Question: Here is a cell with two blocks, inside it is a '<textarea>' and a '<div>'.
'''
<table style="width:100%; border:solid 1px">
<tr>
<td style="width:70%">
<textarea rows="9" style="background-color:#ee9; width:100%;"></textarea>
</td>
<td style="width:30%">
<div style=" width:100%; height:100%; background-color:#eaa; border:solid 1px;"></div>
</td>
</tr>
</table>
'''
How can I make these completely fit inside the table by a 70:30 ratio?

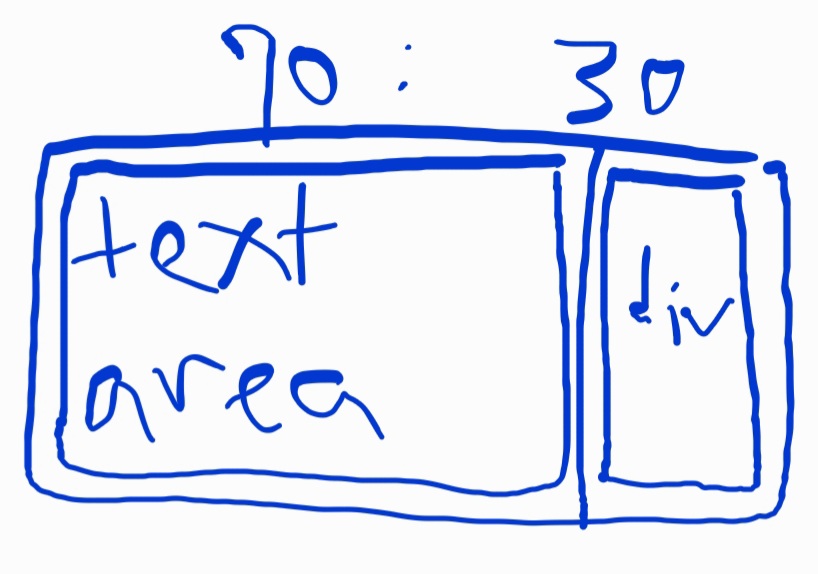
Answer: flex is a better option :
'''
body >div{
display:flex;
}
body >div textarea {
flex:7;
margin:2px;
}
body >div > div {
flex:3;
margin:2px;
}
'''
'''
<div>
<textarea rows="9" style="background-color:#ee9;"></textarea>
<div style="background-color:#eaa; border:solid 1px;"></div>
</div>
'''
grid is too
'''
body>div {
display: grid;
grid-template-columns: 7fr 3fr;
grid-gap:4px
}
'''
'''
<div>
<textarea rows="9" style="background-color:#ee9;"></textarea>
<div style="background-color:#eaa; border:solid 1px;"></div>
</div>
'''